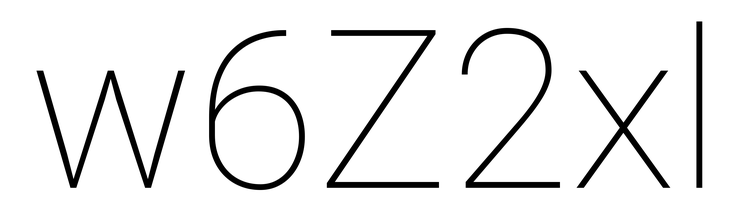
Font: Roboto_Thin